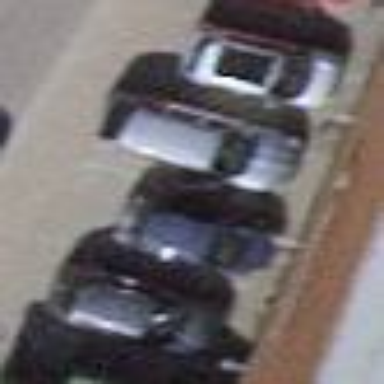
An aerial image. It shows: Street-side parking area.